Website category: restaurant
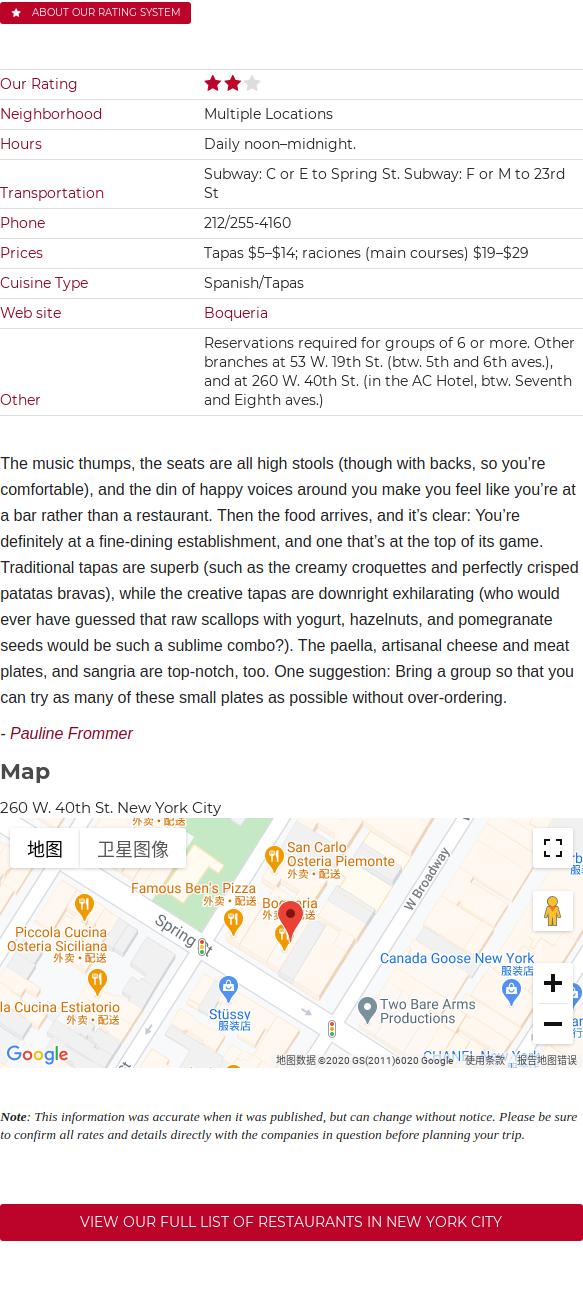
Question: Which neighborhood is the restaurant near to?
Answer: Multiple Locations

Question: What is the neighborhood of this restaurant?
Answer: Multiple Locations

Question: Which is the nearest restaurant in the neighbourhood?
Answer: Multiple Locations

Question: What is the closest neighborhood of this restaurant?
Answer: Multiple Locations

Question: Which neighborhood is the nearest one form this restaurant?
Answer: Multiple Locations

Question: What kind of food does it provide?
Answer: Spanish/Tapas

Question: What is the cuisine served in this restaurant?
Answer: Spanish/Tapas

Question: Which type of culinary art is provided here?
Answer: Spanish/Tapas

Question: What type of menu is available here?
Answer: Spanish/Tapas

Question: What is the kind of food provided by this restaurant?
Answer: Spanish/Tapas

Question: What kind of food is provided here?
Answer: Spanish/Tapas

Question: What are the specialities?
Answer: Spanish/Tapas

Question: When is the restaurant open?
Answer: Daily noonmidnight.

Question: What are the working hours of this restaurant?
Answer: Daily noonmidnight.

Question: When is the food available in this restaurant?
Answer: Daily noonmidnight.

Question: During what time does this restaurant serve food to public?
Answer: Daily noonmidnight.

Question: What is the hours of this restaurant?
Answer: Daily noonmidnight.

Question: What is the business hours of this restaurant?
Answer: Daily noonmidnight.

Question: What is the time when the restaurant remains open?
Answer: Daily noonmidnight.

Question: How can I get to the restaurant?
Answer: Subway: C or E to Spring St. Subway: F or M to 23rd St

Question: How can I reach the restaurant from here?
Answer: Subway: C or E to Spring St. Subway: F or M to 23rd St

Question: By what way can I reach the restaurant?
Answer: Subway: C or E to Spring St. Subway: F or M to 23rd St

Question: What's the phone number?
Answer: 212/255-4160

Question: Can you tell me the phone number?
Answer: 212/255-4160

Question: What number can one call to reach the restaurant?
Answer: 212/255-4160

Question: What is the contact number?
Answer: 212/255-4160

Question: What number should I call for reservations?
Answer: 212/255-4160

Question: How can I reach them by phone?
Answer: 212/255-4160

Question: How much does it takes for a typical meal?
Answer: Tapas $5$14; raciones (main courses) $19$29

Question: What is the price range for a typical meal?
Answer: Tapas $5$14; raciones (main courses) $19$29

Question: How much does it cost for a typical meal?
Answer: Tapas $5$14; raciones (main courses) $19$29

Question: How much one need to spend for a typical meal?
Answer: Tapas $5$14; raciones (main courses) $19$29

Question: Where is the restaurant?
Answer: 260 W. 40th St. New York City

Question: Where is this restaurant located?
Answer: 260 W. 40th St. New York City

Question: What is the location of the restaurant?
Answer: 260 W. 40th St. New York City

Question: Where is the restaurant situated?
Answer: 260 W. 40th St. New York City

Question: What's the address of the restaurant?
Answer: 260 W. 40th St. New York City

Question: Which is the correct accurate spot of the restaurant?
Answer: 260 W. 40th St. New York City

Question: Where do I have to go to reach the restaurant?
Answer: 260 W. 40th St. New York City